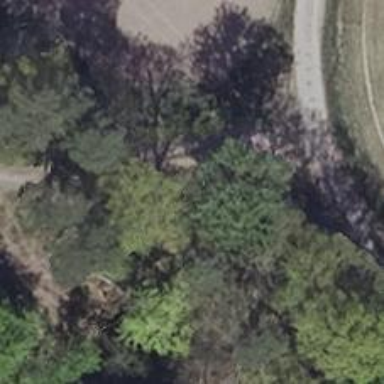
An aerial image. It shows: Compacted path with excellent trail visibility.